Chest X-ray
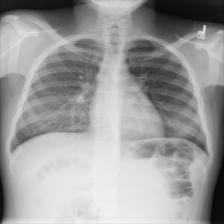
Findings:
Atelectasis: negative
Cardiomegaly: negative
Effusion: negative
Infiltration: negative
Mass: negative
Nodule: negative
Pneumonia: negative
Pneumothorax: negative
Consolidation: negative
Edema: negative
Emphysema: negative
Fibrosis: negative
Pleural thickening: negative
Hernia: negative